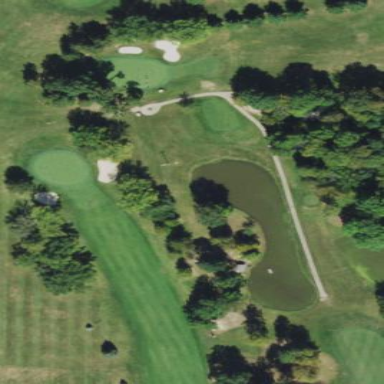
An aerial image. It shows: Water hazard on golf course.